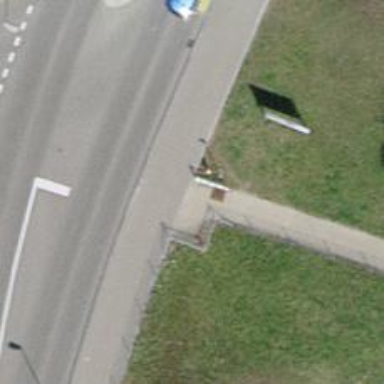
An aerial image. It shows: Swing gate barrier.